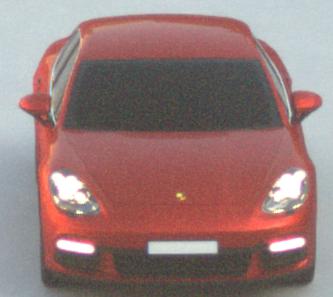
Make: Porsche
Model: Panamera
Detailed model: Panamera (971)
Model produced from: 2016/11
Model produced until: 2018/08
Doors: 5
Color: red
Road condition: dry road
Daytime: sunrise or sunset
Contrast: low contrast